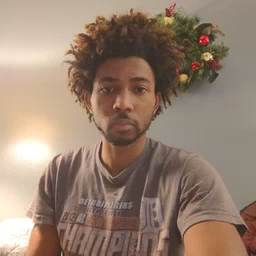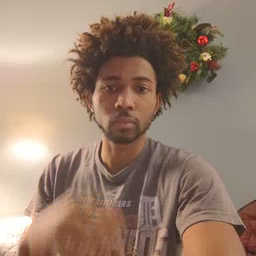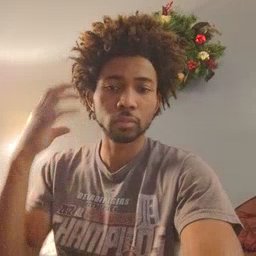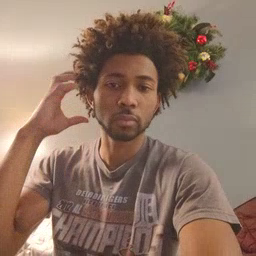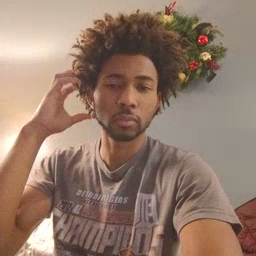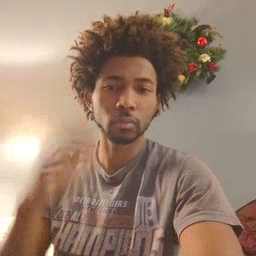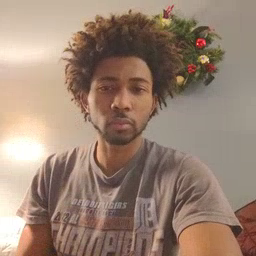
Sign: radio